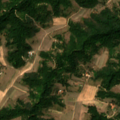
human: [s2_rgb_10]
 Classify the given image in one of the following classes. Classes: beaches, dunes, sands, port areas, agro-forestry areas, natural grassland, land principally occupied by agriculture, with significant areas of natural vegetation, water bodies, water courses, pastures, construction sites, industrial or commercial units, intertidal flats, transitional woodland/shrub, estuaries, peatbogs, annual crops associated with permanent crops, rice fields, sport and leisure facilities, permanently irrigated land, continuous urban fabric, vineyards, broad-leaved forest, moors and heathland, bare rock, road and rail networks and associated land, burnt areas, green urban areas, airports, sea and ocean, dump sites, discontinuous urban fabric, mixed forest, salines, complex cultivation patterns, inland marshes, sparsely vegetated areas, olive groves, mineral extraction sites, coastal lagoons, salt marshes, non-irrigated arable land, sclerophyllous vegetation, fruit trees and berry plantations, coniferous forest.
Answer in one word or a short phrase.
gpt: complex cultivation patterns, broad-leaved forest